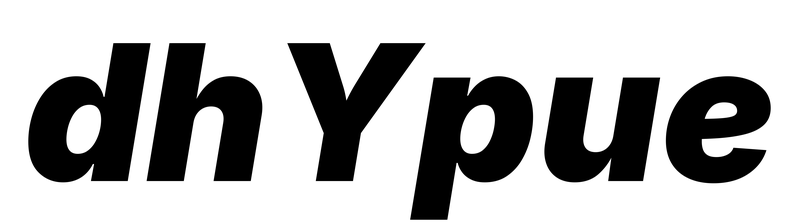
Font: Inter-Italic_Black_Italic